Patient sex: F
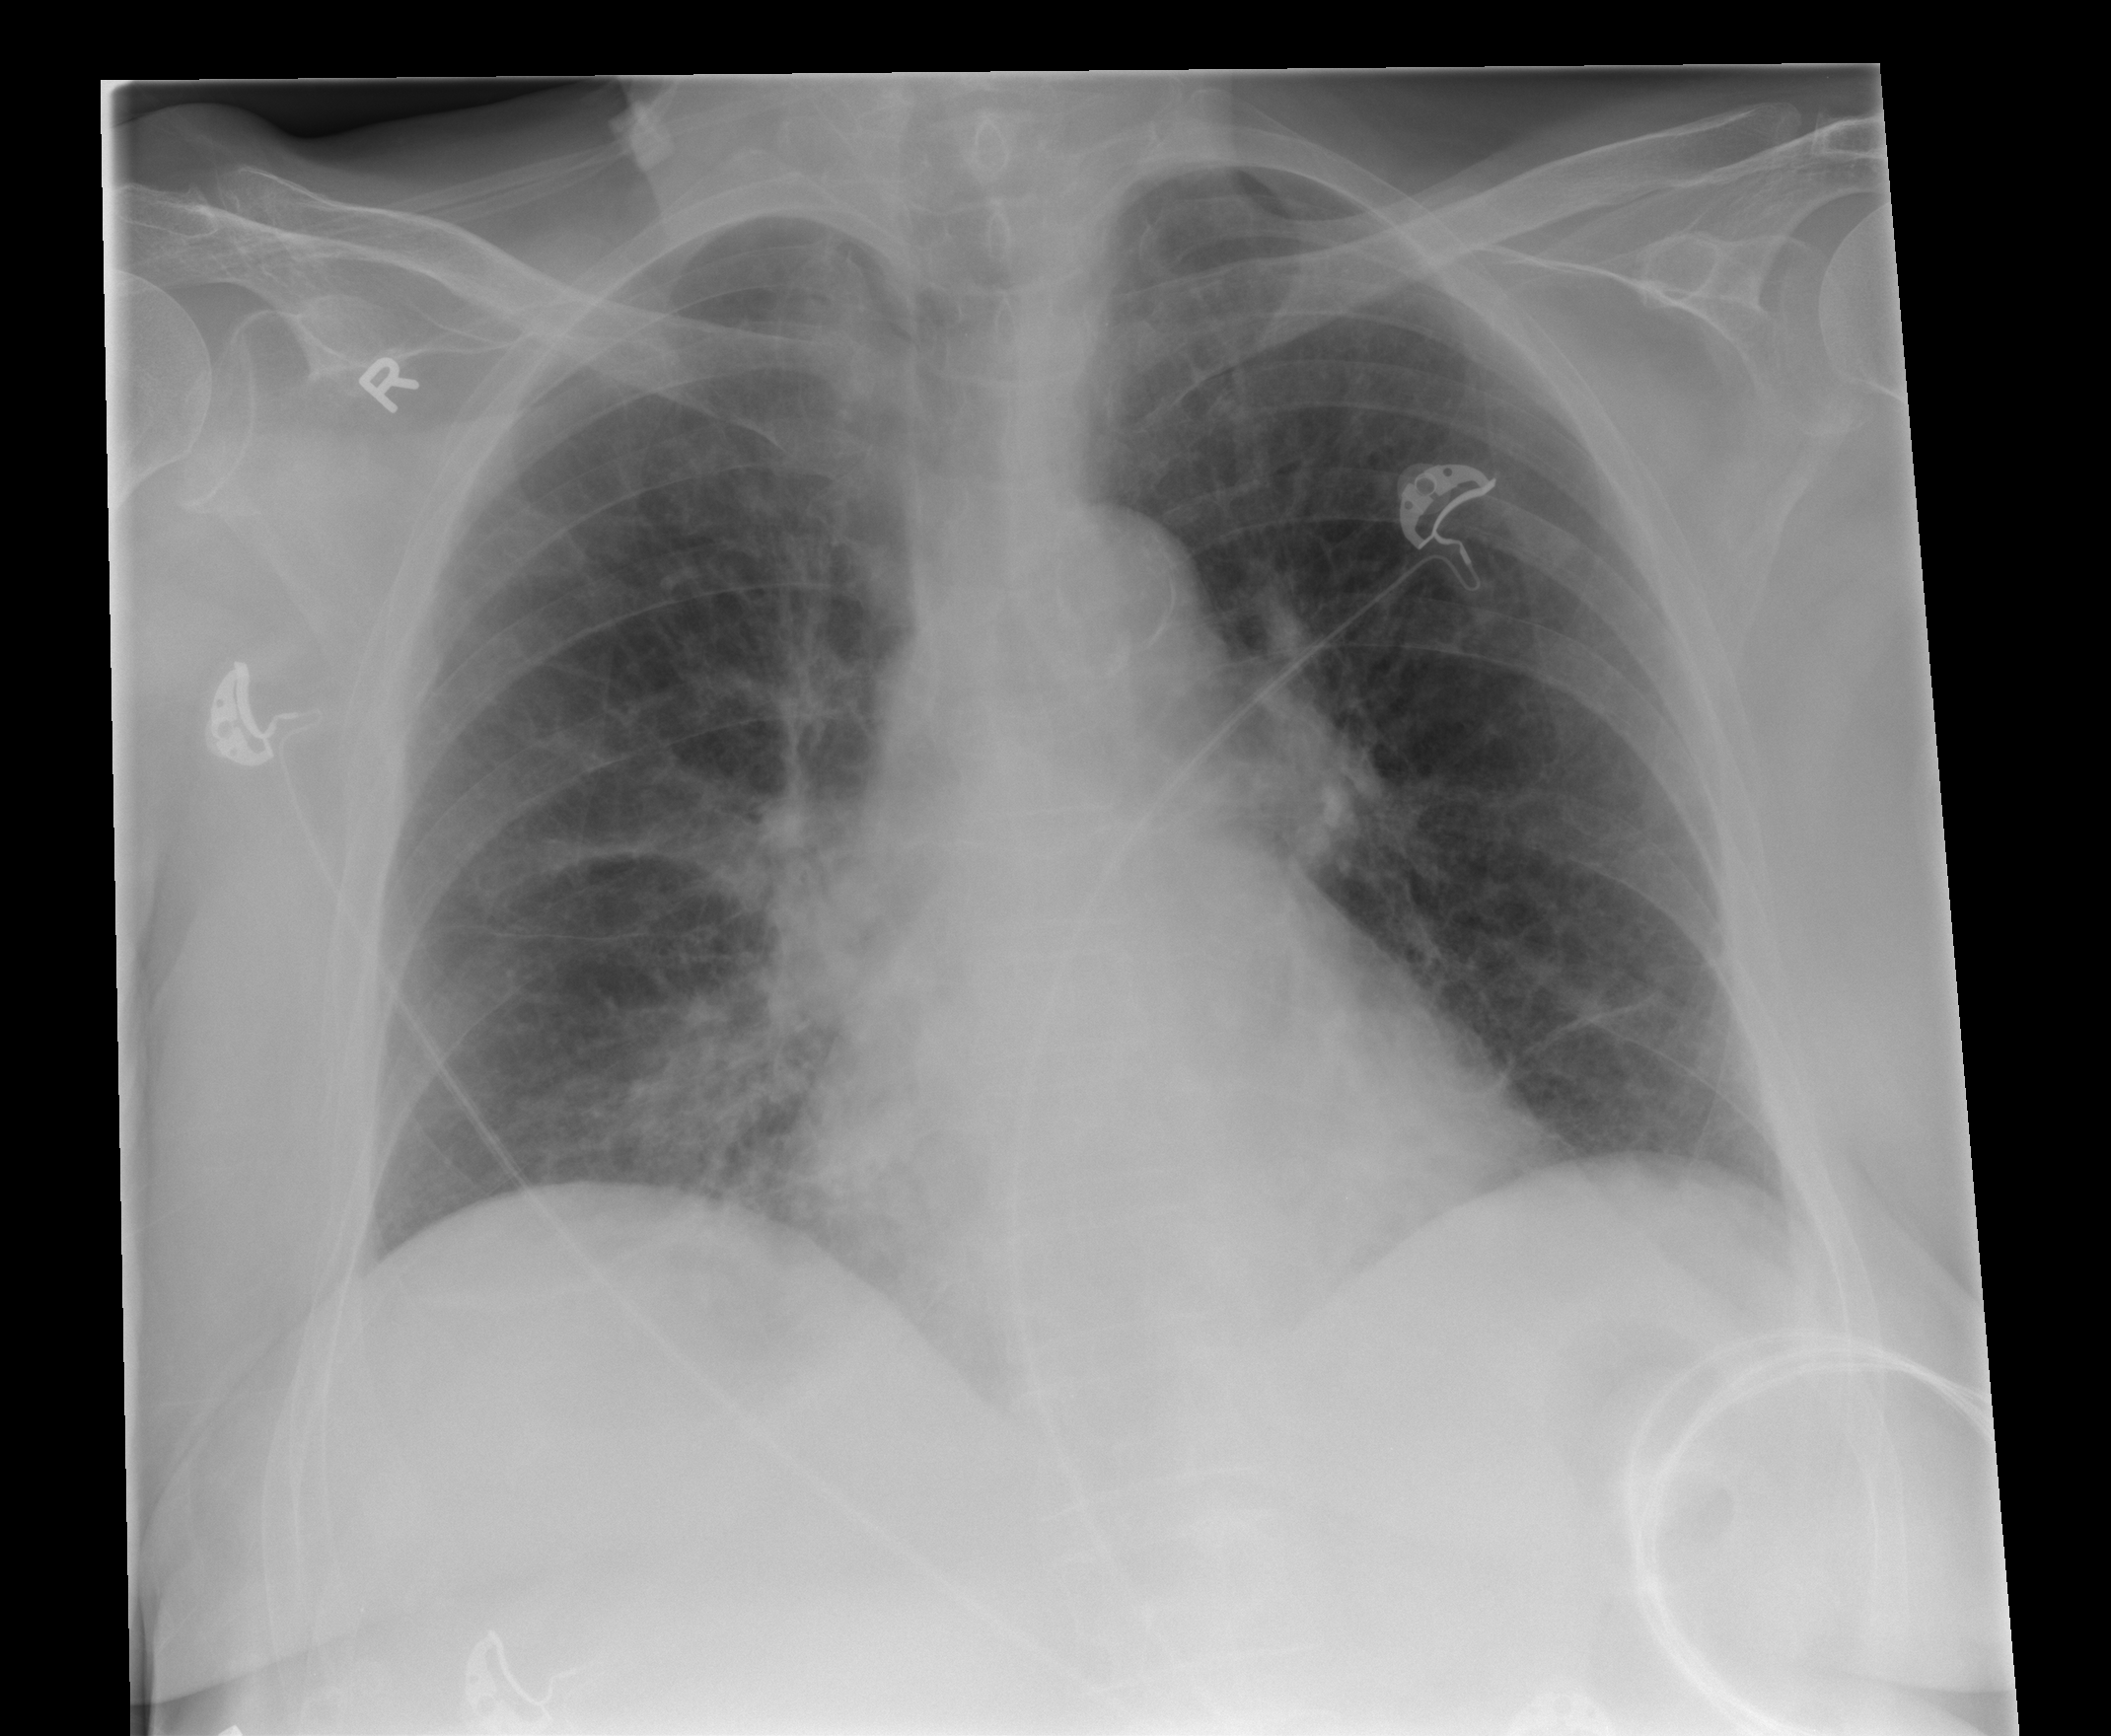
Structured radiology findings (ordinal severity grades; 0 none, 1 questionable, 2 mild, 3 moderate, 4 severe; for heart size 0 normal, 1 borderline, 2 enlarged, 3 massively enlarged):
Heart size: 0
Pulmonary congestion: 1
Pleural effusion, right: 0
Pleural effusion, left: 0
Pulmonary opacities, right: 2
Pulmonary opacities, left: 0
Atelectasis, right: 2
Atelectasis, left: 0